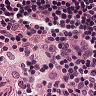
Metastatic tissue present: no